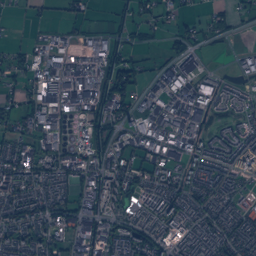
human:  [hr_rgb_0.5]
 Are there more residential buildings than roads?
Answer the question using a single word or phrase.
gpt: yes

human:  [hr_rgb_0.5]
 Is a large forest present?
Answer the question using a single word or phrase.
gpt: yes

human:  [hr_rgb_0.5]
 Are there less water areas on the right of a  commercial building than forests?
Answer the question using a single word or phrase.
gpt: yes

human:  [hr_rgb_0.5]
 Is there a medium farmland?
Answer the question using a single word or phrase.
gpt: yes

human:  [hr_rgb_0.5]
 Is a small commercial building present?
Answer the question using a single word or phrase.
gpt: yes

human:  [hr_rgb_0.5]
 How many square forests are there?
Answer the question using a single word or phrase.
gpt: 0

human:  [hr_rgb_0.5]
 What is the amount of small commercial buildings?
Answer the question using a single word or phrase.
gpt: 320

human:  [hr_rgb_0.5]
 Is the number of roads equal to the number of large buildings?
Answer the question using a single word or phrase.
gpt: no

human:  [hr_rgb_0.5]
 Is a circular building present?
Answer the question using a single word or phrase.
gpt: yes

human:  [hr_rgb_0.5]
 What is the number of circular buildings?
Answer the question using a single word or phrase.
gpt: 39

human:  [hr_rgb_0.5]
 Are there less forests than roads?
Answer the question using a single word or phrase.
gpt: yes

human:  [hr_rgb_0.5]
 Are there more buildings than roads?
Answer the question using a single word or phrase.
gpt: yes

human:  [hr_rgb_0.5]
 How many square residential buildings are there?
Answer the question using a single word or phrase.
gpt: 39

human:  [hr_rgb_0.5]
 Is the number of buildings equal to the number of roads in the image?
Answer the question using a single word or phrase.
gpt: no

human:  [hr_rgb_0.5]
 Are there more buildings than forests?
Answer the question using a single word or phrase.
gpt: yes

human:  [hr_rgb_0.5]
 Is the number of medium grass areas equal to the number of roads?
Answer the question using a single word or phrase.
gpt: no

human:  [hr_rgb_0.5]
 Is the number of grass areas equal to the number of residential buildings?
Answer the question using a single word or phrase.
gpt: no

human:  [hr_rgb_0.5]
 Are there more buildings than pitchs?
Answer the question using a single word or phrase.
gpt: yes

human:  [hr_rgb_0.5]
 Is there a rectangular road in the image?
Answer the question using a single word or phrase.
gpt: no

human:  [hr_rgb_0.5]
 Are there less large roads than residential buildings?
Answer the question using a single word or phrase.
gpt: yes

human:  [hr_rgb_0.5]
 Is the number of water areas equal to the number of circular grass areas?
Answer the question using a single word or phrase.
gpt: no

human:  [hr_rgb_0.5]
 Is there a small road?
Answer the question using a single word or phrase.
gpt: yes

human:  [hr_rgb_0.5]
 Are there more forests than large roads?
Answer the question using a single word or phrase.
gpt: yes

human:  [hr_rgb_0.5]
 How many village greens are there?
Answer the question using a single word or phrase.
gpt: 8

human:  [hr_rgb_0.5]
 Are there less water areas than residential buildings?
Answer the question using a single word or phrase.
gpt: yes

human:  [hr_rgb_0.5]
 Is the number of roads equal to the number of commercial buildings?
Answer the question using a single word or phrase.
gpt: no

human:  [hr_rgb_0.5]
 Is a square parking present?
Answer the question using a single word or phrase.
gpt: no

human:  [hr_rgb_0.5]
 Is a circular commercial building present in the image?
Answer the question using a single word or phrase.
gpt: no

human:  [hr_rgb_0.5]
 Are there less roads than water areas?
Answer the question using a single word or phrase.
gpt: no

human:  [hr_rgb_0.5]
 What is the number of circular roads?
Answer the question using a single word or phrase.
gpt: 0

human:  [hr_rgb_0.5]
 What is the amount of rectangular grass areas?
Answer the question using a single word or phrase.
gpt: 43

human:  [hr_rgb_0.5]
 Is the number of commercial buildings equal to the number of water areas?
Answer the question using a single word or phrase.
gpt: no

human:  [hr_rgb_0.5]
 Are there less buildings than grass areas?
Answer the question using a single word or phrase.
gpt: no

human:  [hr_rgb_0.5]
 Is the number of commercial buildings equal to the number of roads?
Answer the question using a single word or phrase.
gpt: no

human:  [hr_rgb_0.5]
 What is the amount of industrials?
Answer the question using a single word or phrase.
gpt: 7

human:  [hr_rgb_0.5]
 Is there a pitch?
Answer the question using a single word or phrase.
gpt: yes